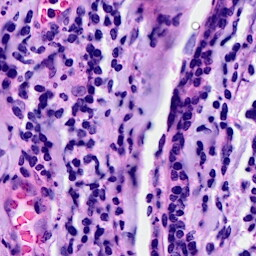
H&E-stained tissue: Breast